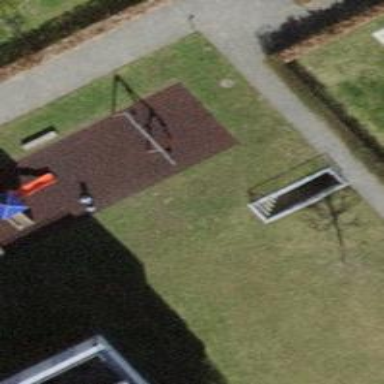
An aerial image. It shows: Playground area for leisure activities on the land.